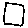
Label: square